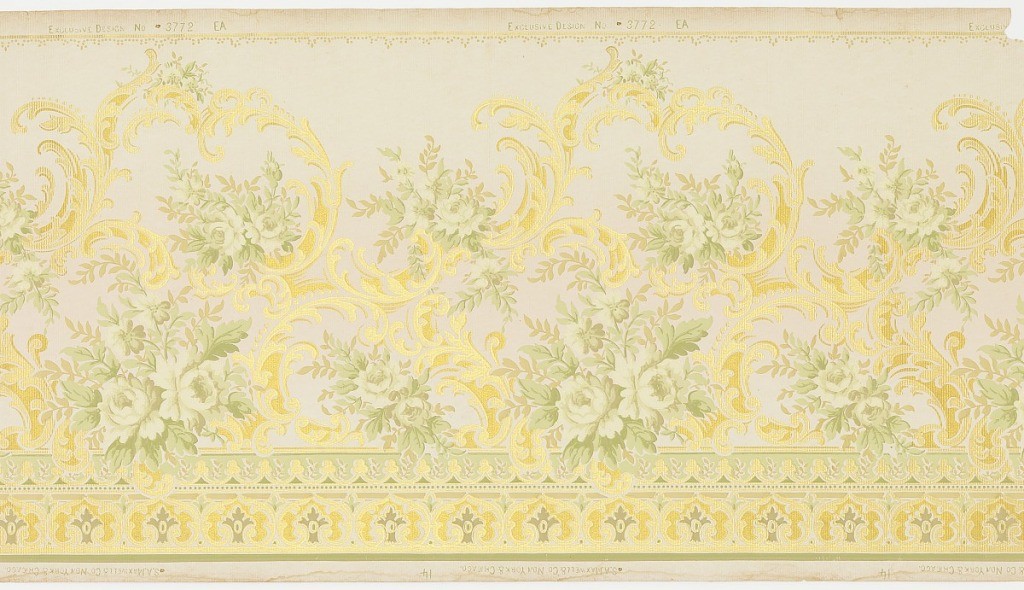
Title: Frieze
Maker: Maxwell & Co., S.A., Chicago, Illinois, USA
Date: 1905–1915
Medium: Machine-printed paper, ribbed
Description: Rococo or Louis XV-style design with rose bouquets interspersed with metallic gold foliate scrolls. Double band of small foliate motifs at bottom. Printed on tan ground.